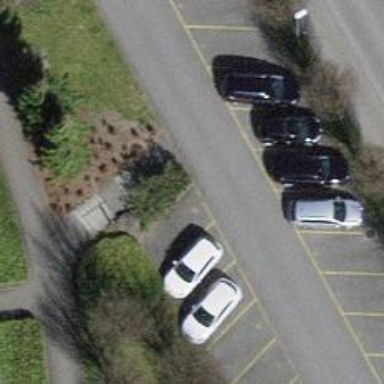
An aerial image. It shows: Road serving as parking aisle.